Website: bh-photo
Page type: address-validator
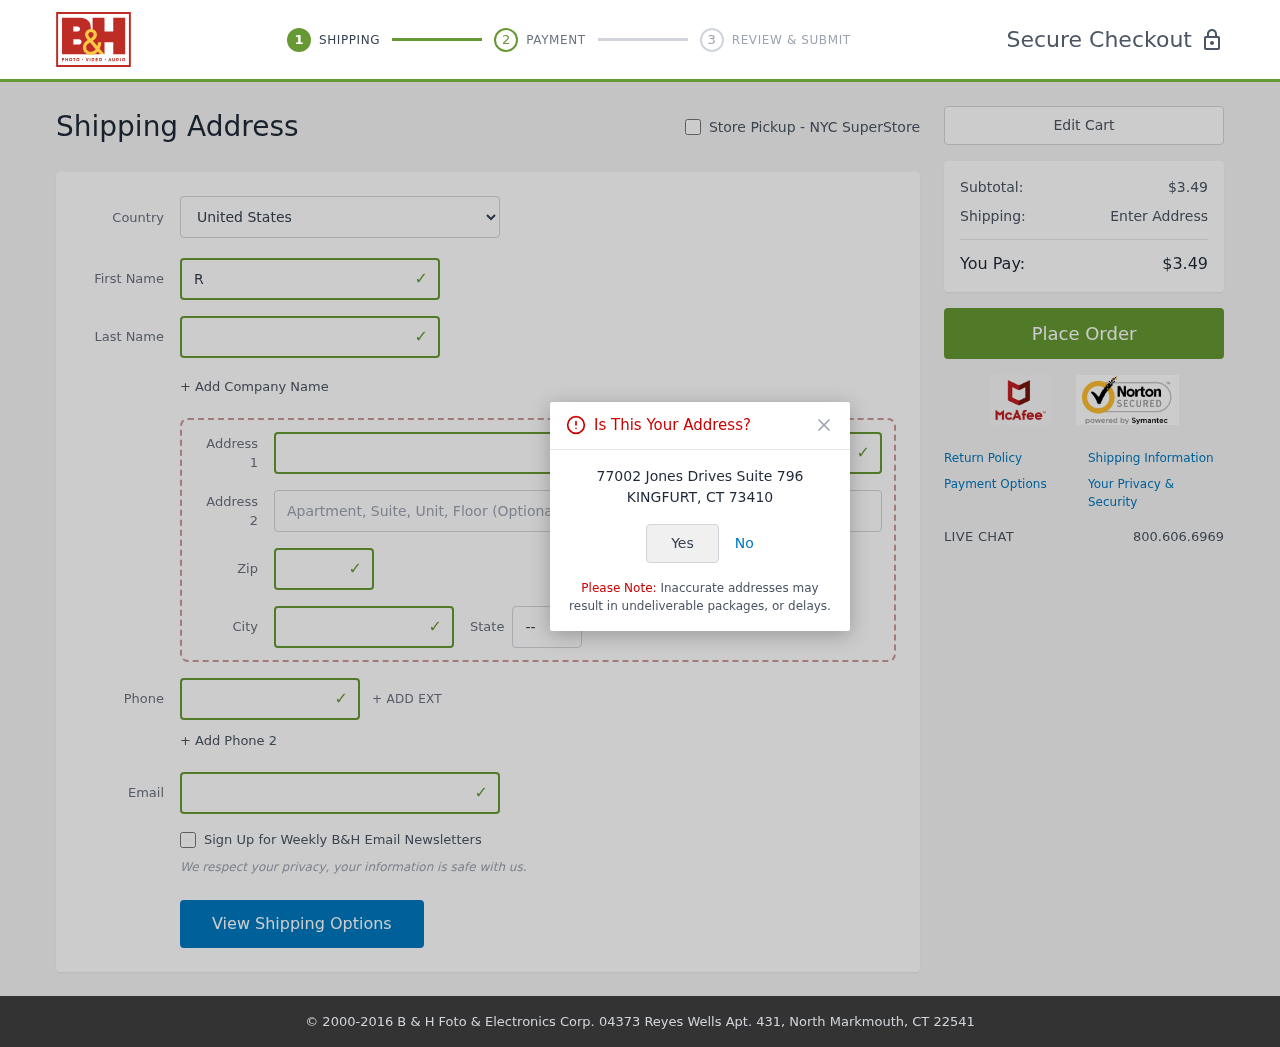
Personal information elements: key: PII_CITY
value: Kingfurt
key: PII_COUNTRY
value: United States
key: PII_EMAIL
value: ronnie_ellison@hotmail.com
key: PII_FIRSTNAME
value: Ronnie
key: PII_LASTNAME
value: Ellison
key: PII_PHONE
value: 7254362691
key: PII_POSTCODE
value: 73410
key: PII_STATE_ABBR
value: CT
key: PII_STREET
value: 77002 Jones Drives Suite 796
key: PII_CITY_CONFIRM
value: KINGFURT
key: PII_STATE_ABBR3
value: CT
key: PII_POSTCODE_FULL
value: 73410
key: PII_POSTCODE_NUMERIC
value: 73410
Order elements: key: ORDER_SUBTOTAL
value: $3.49
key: ORDER_TOTAL
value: $3.49